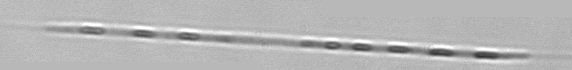
Label: Rhizosolenia